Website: macys
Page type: cart
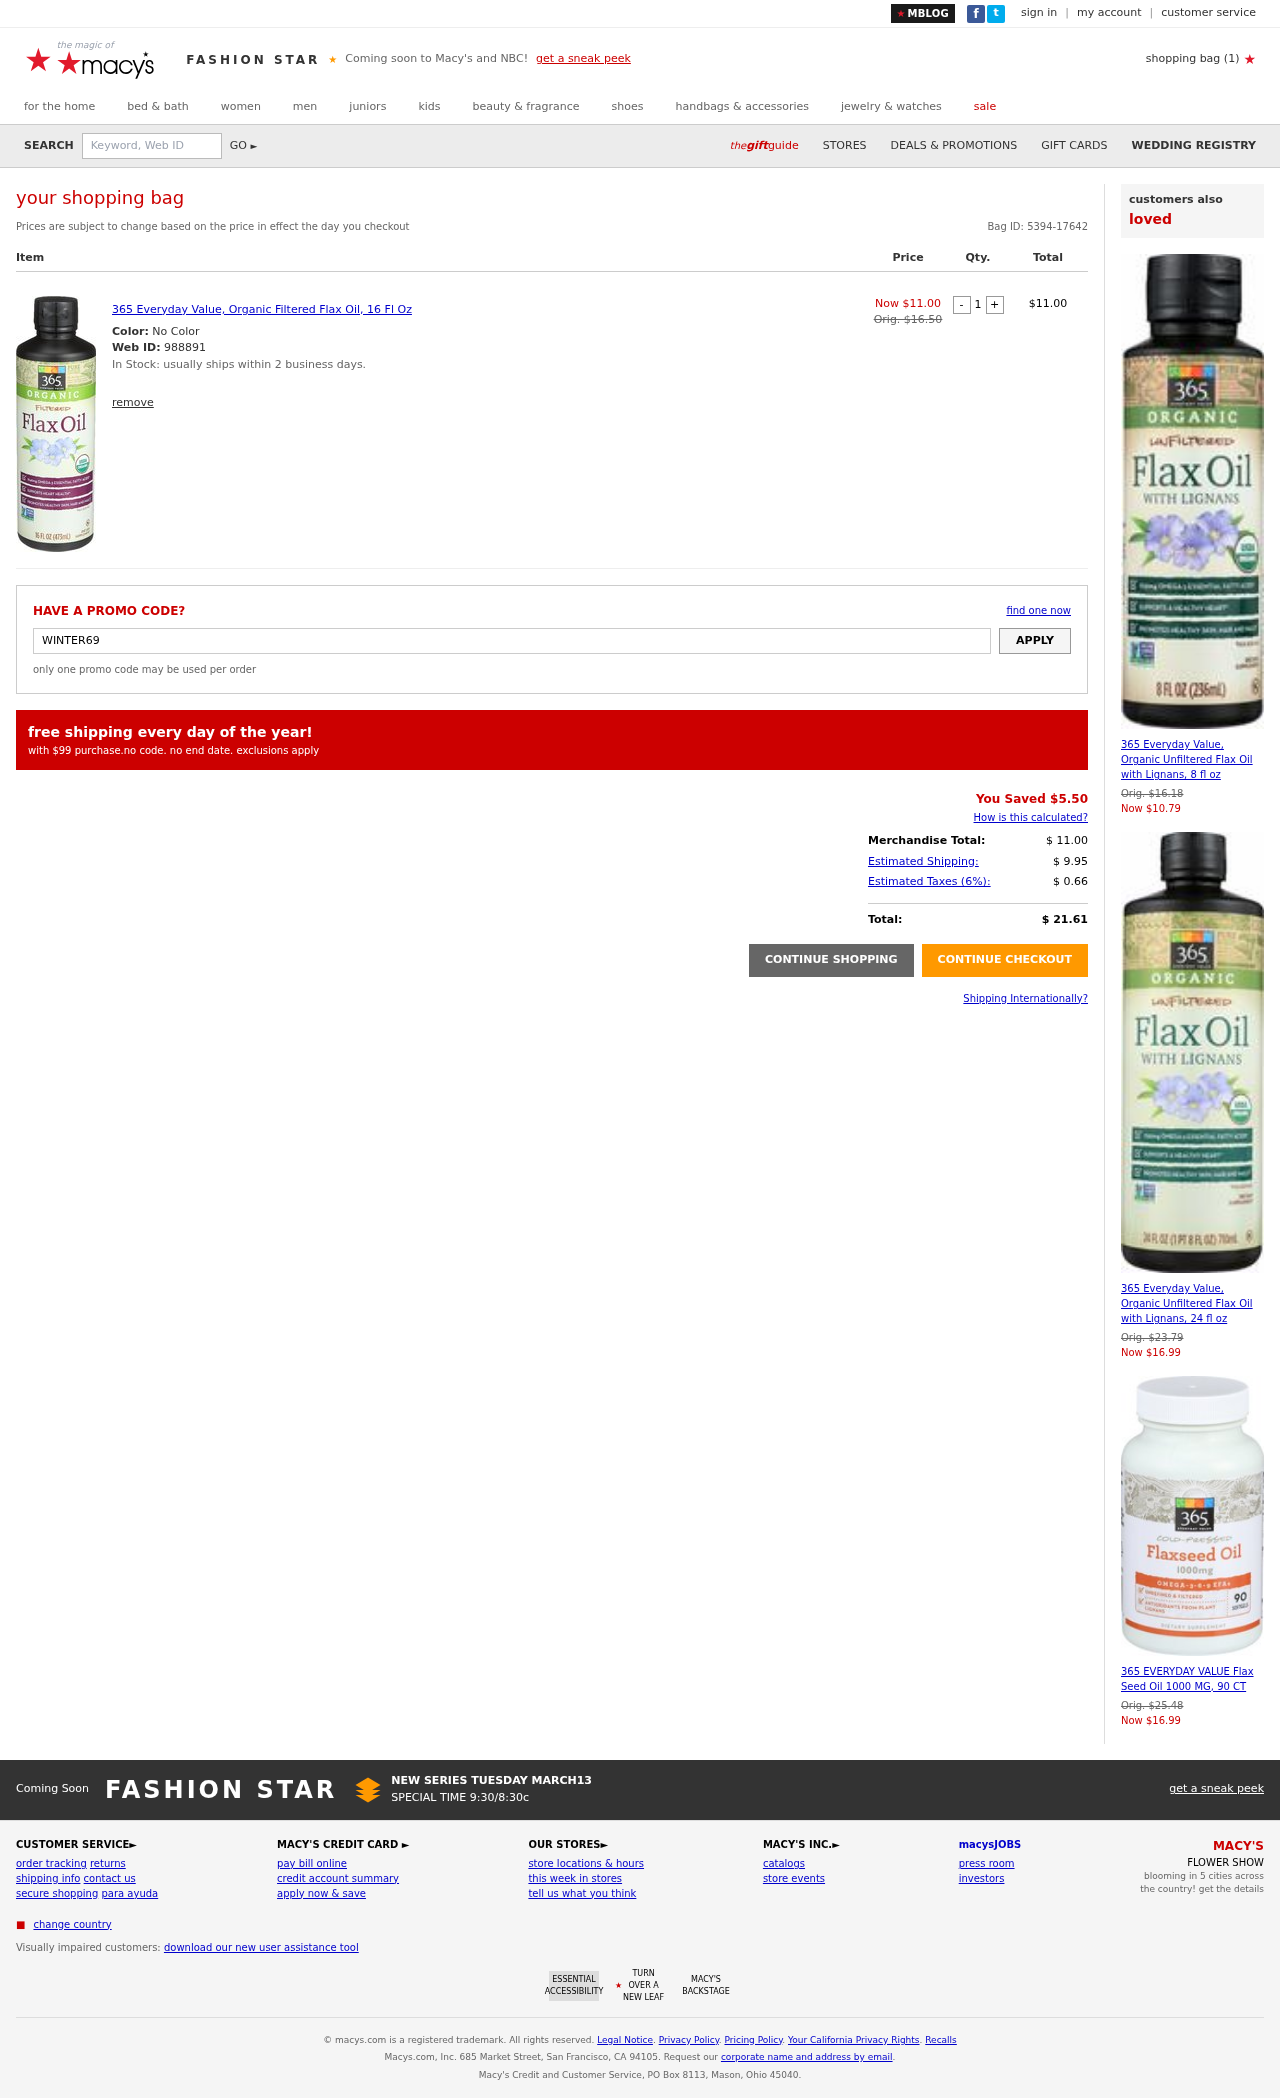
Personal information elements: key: PII_PROMO_CODE
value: WINTER69
Product elements: key: PRODUCT1_NAME
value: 365 Everyday Value, Organic Filtered Flax Oil, 16 Fl Oz
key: PRODUCT1_PRICE
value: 11
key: PRODUCT1_QUANTITY
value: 1
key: PRODUCT2_NAME
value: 365 Everyday Value, Organic Unfiltered Flax Oil with Lignans, 8 fl oz
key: PRODUCT2_PRICE
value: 10.79
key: PRODUCT3_NAME
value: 365 Everyday Value, Organic Unfiltered Flax Oil with Lignans, 24 fl oz
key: PRODUCT3_PRICE
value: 16.99
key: PRODUCT4_NAME
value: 365 EVERYDAY VALUE Flax Seed Oil 1000 MG, 90 CT
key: PRODUCT4_PRICE
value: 16.99
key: PRODUCT1_SKU
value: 988891
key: PRODUCT1_ORIGINAL_PRICE
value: Orig. $16.50
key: PRODUCT1_TOTAL
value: $11.00
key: PRODUCT2_ORIGINAL_PRICE
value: Orig. $16.18
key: PRODUCT3_ORIGINAL_PRICE
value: Orig. $23.79
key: PRODUCT4_ORIGINAL_PRICE
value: Orig. $25.48
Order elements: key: ORDER_NUM_ITEMS
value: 1
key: ORDER_ID
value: Bag ID: 5394-17642
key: ORDER_SAVINGS
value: $5.50
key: ORDER_SUBTOTAL
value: $ 11.00
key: ORDER_SHIPPING_COST
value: $ 9.95
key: ORDER_TAX
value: $ 0.66
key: ORDER_TOTAL
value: $ 21.61